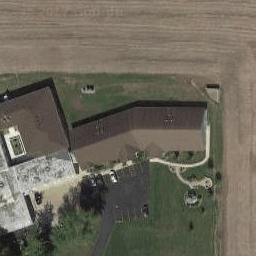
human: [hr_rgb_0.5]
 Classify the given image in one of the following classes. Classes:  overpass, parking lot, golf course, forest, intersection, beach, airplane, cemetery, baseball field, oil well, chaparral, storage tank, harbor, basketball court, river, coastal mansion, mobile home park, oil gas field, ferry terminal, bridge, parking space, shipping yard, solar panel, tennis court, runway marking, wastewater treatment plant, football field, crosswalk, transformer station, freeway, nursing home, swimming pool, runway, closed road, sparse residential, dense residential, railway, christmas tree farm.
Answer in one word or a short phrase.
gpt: nursing home